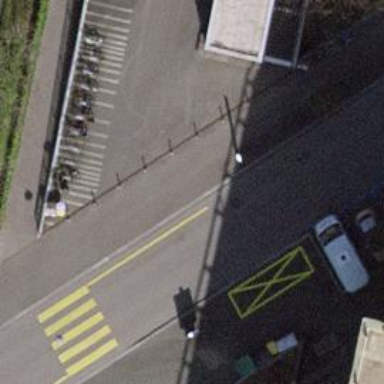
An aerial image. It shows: Bollard barrier.